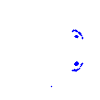
Particle: electron